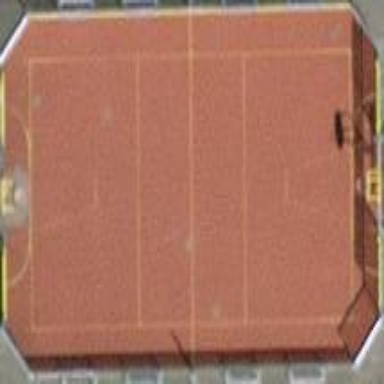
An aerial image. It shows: Tartan-surfaced pitch used for soccer and basketball.